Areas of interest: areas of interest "Park Square"
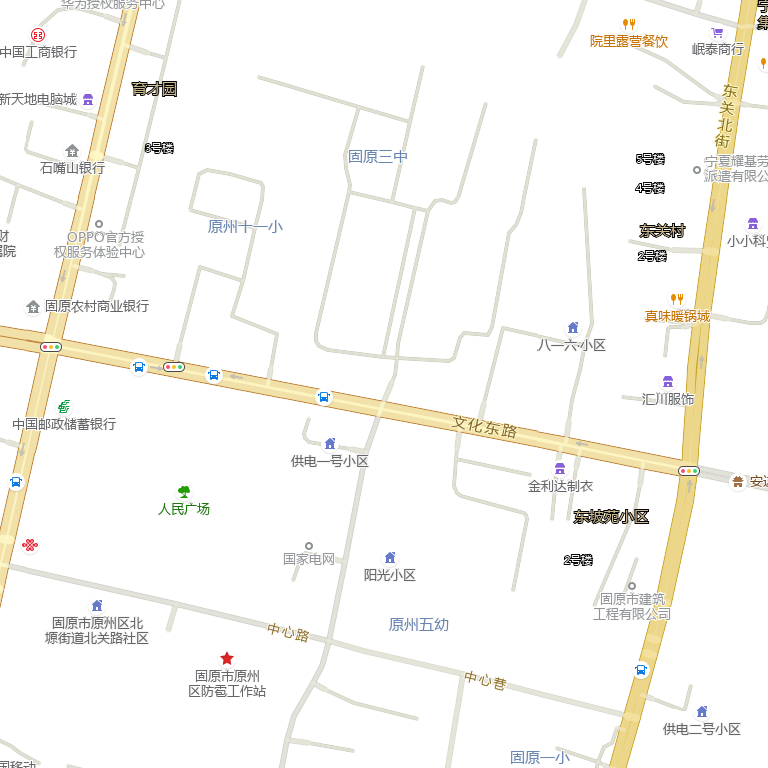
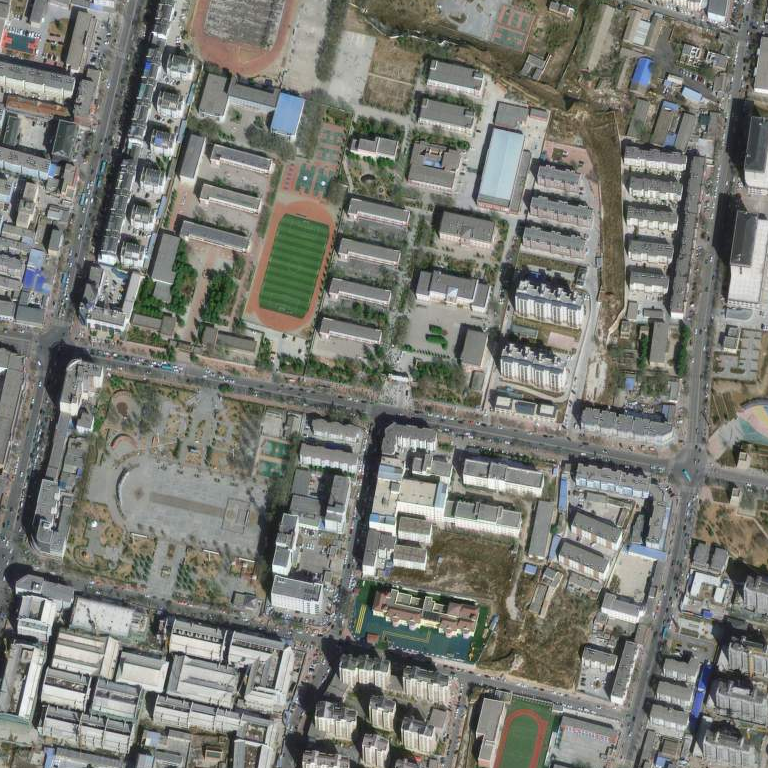